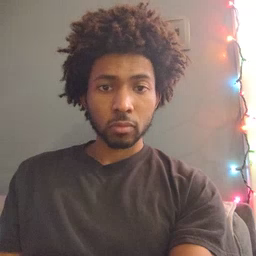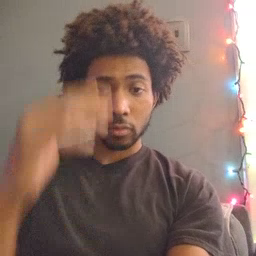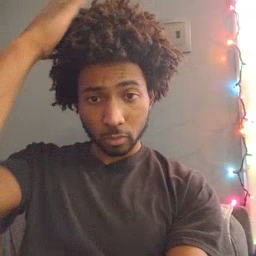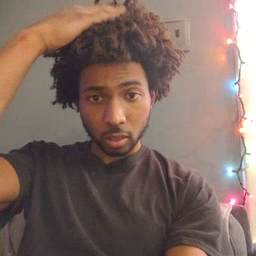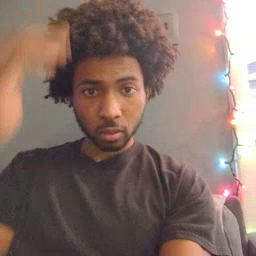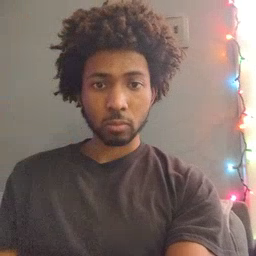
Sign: hat